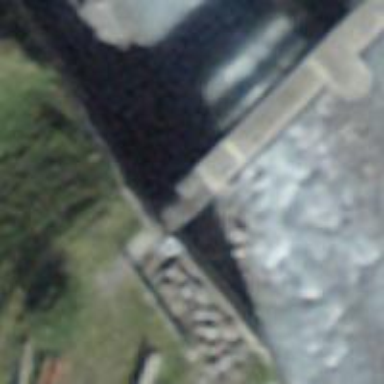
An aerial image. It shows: Weir along the waterway.